Field crop: tomato
Growth stage: 1
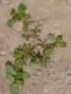
Species: portulaca